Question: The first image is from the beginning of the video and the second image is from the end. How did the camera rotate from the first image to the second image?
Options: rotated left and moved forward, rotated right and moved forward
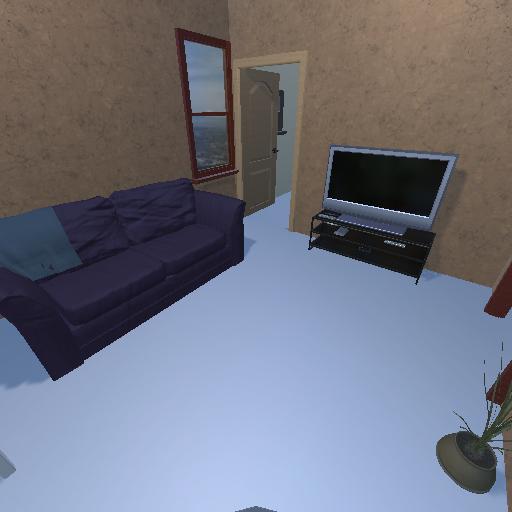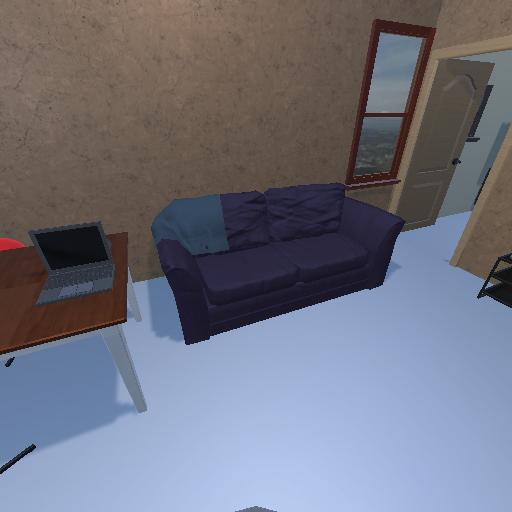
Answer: rotated left and moved forward